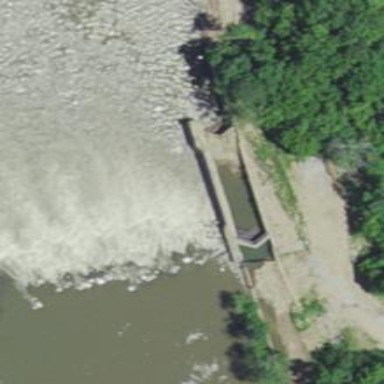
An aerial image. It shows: Lock gate on waterway.